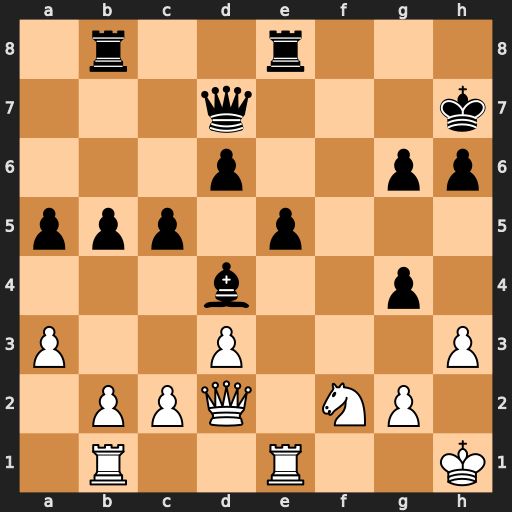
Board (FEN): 1r2r3/3q3k/3p2pp/ppp1p3/3b2p1/P2P3P/1PPQ1NP1/1R2R2K
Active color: w
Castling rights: -
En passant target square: -
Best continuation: Nxg4 Qg7 c3 h5 Nh2